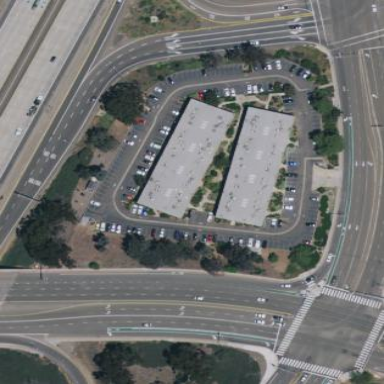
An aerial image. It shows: Office building.